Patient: sex M, age 62
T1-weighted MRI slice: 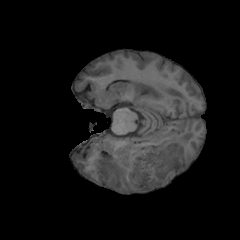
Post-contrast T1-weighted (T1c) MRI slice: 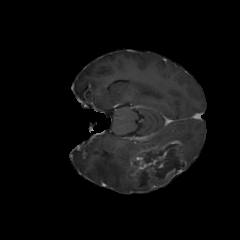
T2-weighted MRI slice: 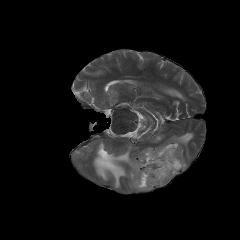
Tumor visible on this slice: yes
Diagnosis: Glioblastoma, IDH-wildtype
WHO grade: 4